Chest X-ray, AP view. Patient: 28 years old, sex M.
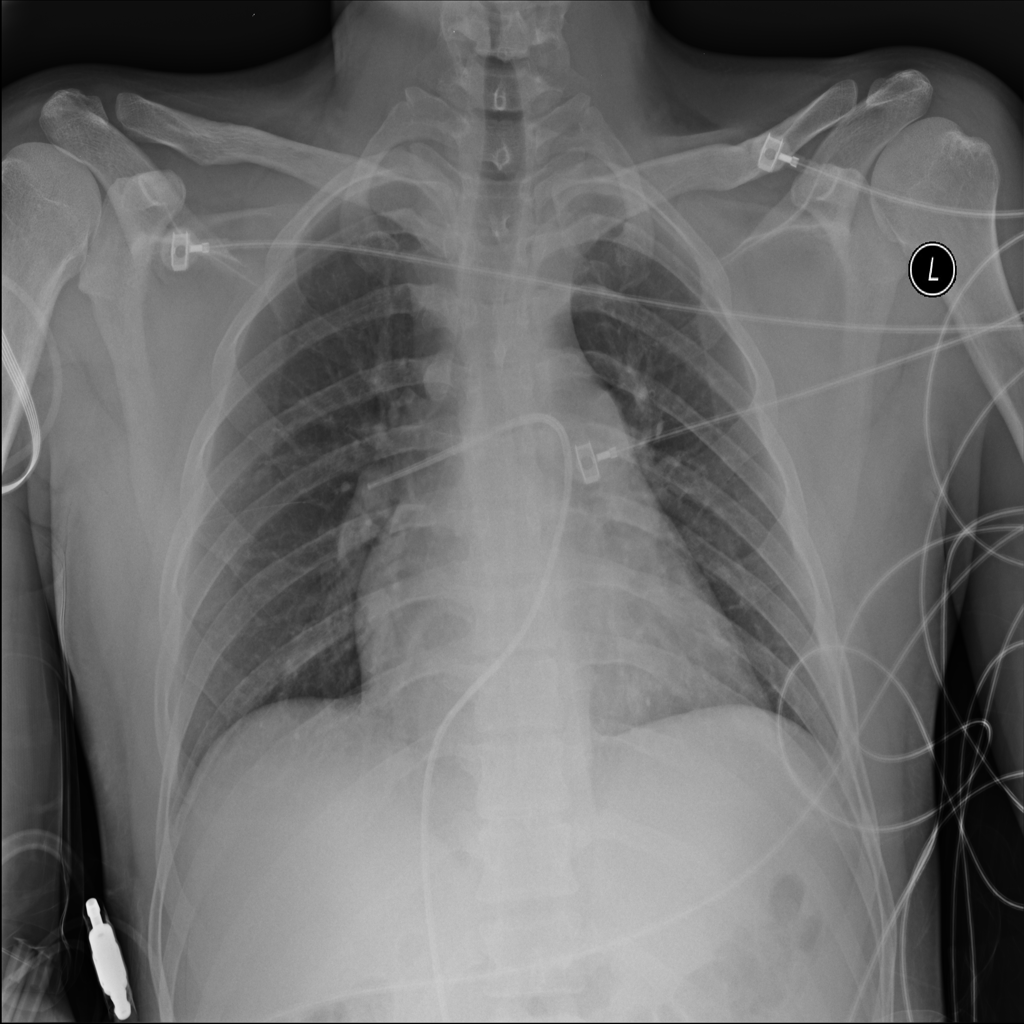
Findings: No Finding